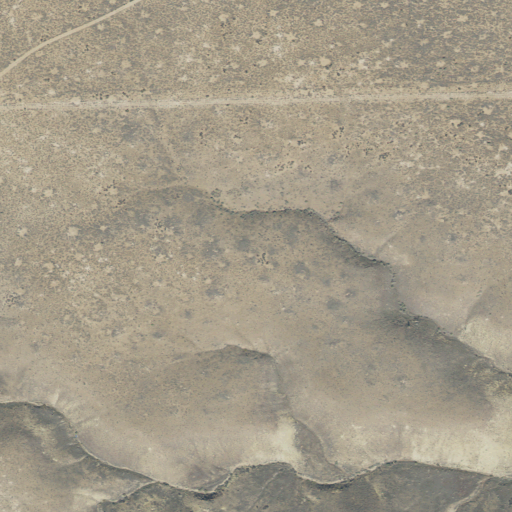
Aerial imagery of valley in Utah named Sunshine Bench containing shrub and grassland